Question: I am trying to introduce Angular in my Django app. I doubt, that my problem is directly correlated with 'interpolateProvider' which is needed because of django templates... but who knows.
I also have a problem with simplified version of that: <URL>
This is my current version:
'''
<html ng-app="MyApp">
<head>
<script type="text/javascript" src="/static/js/libs/angular/angular.js"></script>
<script type="text/javascript" src="/static/js/app/app.js"></script>
</head>
<body>
<div ng-controller="MyAppController">
[[ 2 + 4 ]]
<p>[[ MyAppController.product.title ]]</p>
</div>
</body>
</html>
'''
file: app.js
'''
(function(){
var app = angular.module('MyApp', []);
app.config(function ($interpolateProvider) {
$interpolateProvider.startSymbol('[[');
$interpolateProvider.endSymbol(']]');
}
);
app.controller('MyAppController', function (){
this.product = gem;
});
var gem = {
'title': 'Inferno'
};
})();
'''
My result:

As you can guess, I want to also display 'Inferno'. What I am doing wrong?
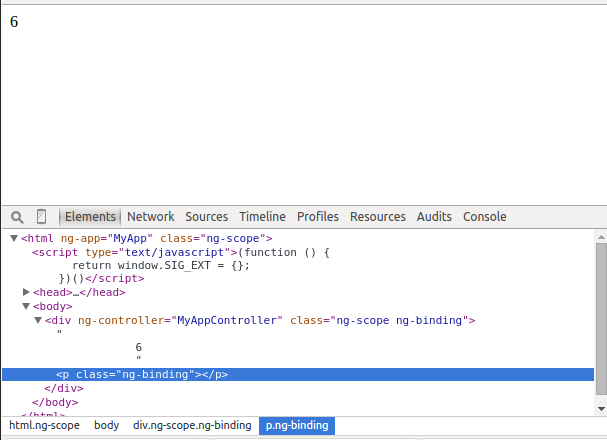
Answer: Your app config is ok. But i see, you didn't understand clearly angular concept.
You must use $scope to binding data. Also you never need "myController.product" like this notation.
I updated your code <URL>
'''
<div ng-app="MyApp" ng-controller="MyAppController">
{{ 2 + 4 }}
<p>{{product.title}}</p>
</div>
var app = angular.module('MyApp', []);
app.controller('MyAppController', function ($scope){
$scope.product = {"title":"product title"};
});
'''